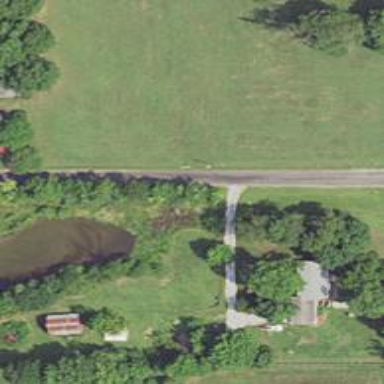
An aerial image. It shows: Driveway leading to service road.